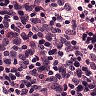
Metastatic tissue present: no